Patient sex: F
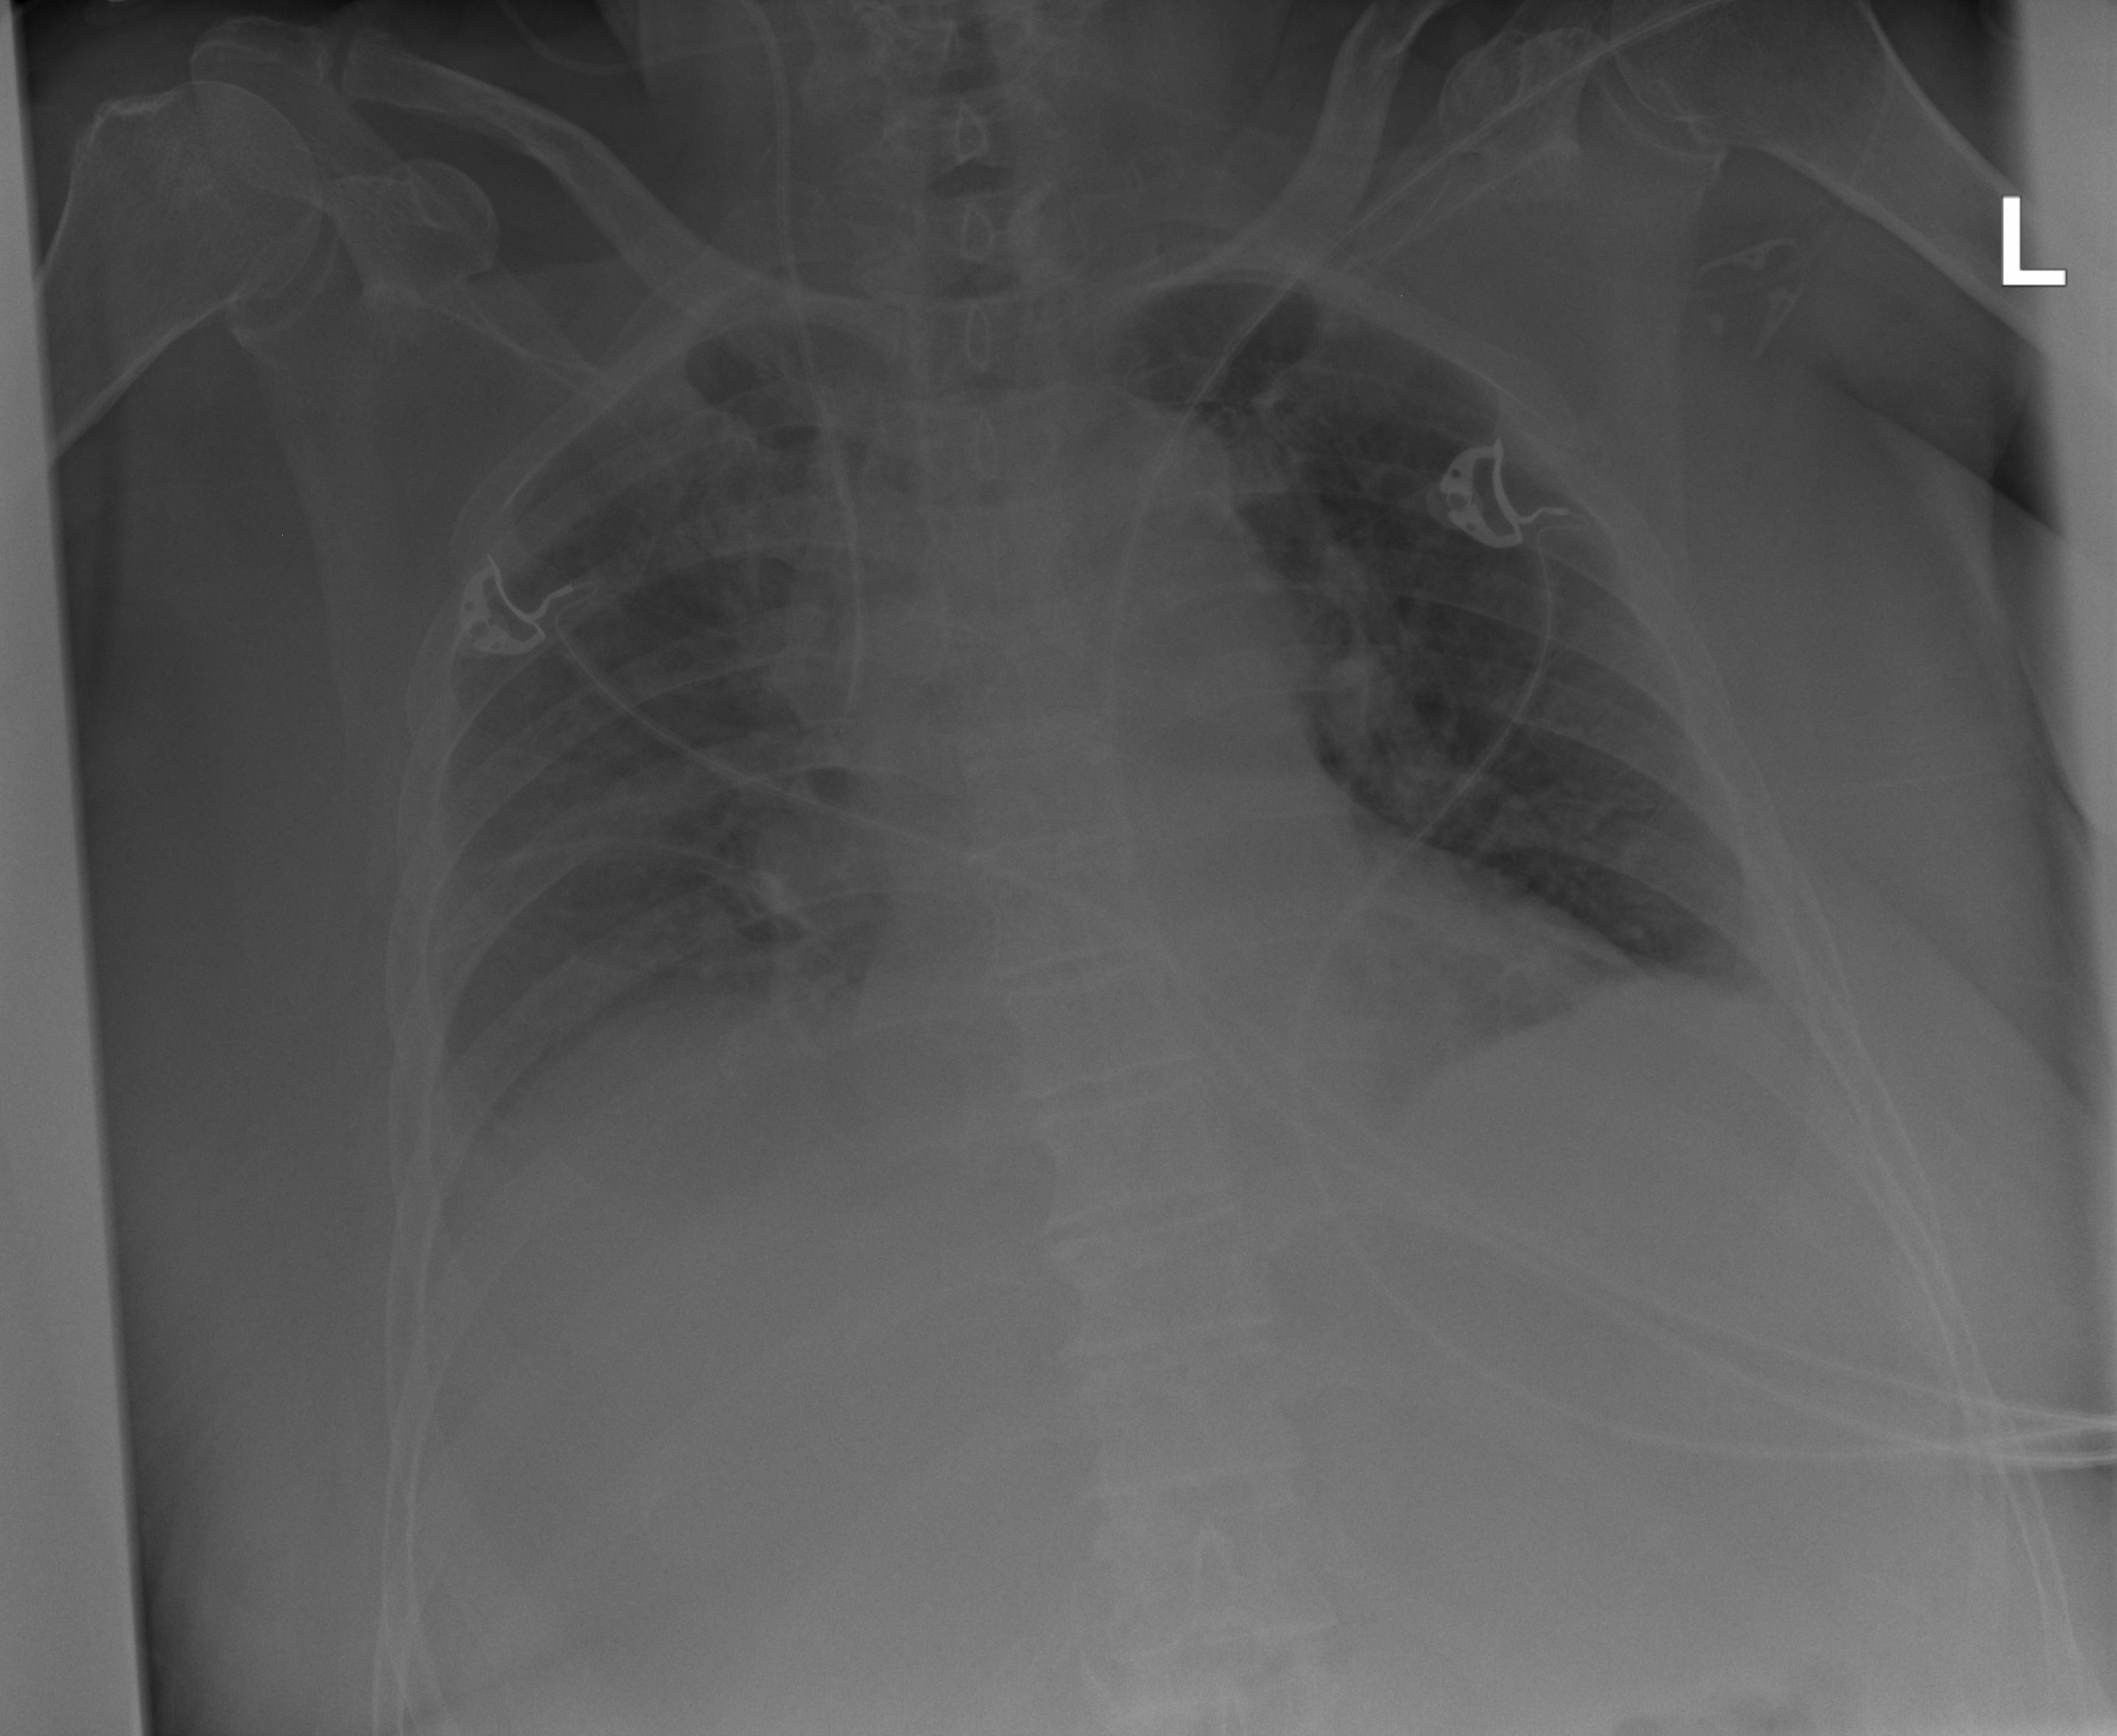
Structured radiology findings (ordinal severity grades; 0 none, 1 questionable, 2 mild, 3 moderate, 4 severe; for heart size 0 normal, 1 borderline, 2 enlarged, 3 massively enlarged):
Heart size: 1
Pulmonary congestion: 0
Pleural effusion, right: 2
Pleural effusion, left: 2
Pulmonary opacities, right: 0
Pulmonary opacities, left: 0
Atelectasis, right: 2
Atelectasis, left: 0